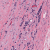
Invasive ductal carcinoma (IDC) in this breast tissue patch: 1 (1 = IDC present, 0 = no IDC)